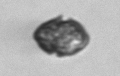
Label: Kryptoperidinium_triquetrum